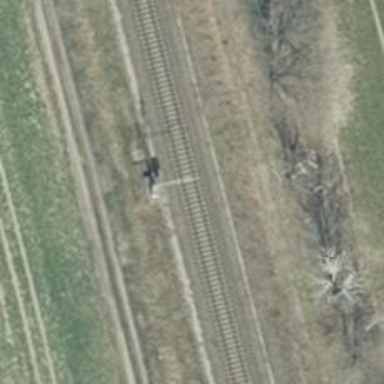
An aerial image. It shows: Milestone along the railway with catenary mast.